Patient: sex F, age 35
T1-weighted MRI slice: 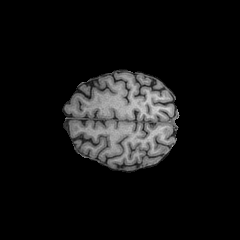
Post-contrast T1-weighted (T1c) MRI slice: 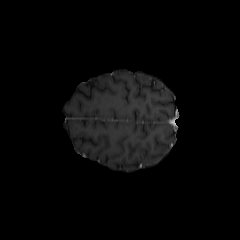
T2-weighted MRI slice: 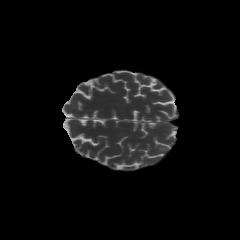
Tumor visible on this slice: yes
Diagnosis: Astrocytoma, IDH-mutant
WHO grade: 2